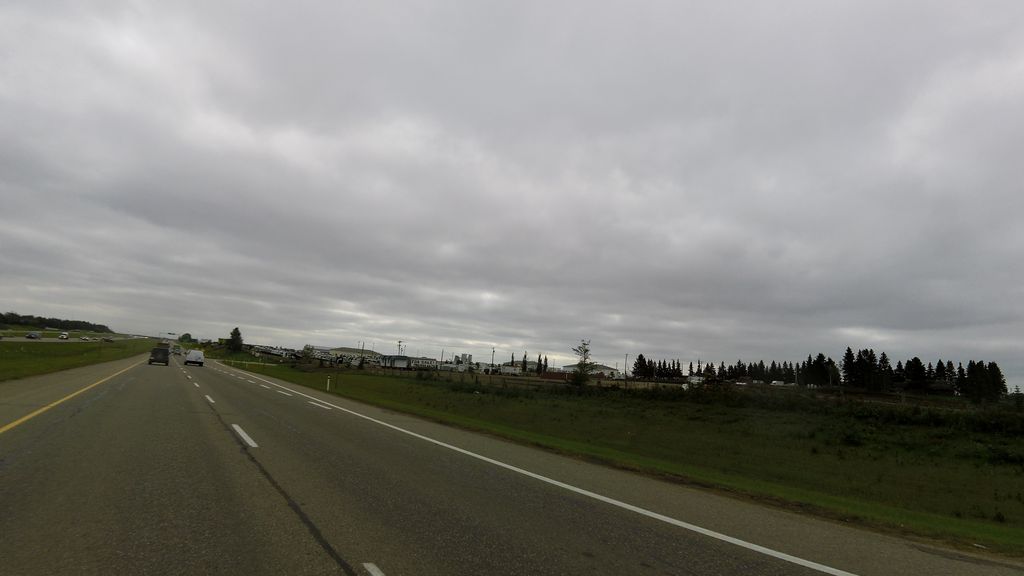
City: edmonton